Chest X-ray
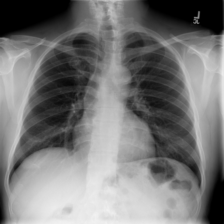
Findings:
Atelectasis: negative
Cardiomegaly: negative
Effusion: negative
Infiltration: negative
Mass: negative
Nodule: negative
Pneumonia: negative
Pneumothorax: negative
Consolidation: negative
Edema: negative
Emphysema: negative
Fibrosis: negative
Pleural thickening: negative
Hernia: negative